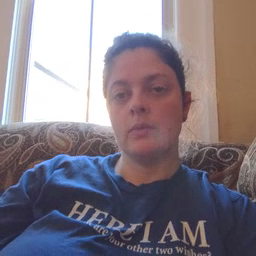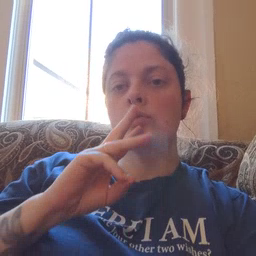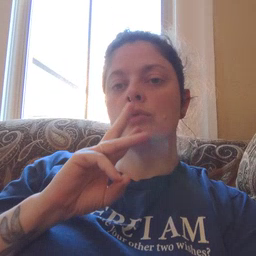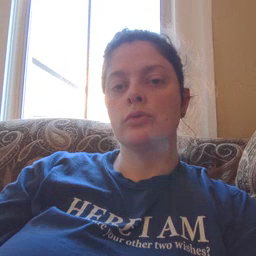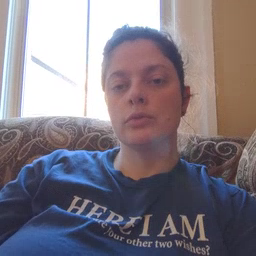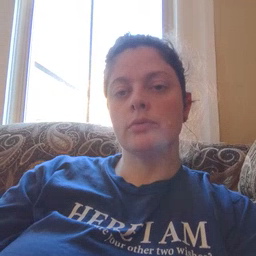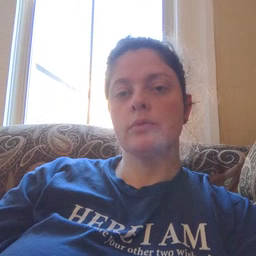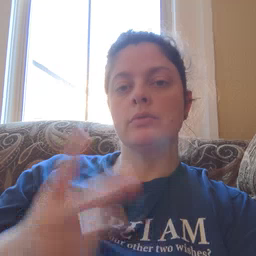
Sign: water